Question: So i've run out of ideas as to why this is so slow. Maybe you can help.
So I am trying to do a simple get on record from an oracle db using nHibernate mapping by code. I'm using nHibernate verison 3.3.1.4 from nuget.
Here is the mapping code:
'''
public class Person
{
public virtual PersonKey Key { get; set; }
public virtual string FirstName { get; set; }
public virtual string LastName { get; set; }
}
public class PersonKey
{
public virtual string PersonId { get; set; }
public override bool Equals(object obj)
{
if (obj == null)
return false;
var t = obj as PersonKey;
if (t == null)
return false;
if (PersonId == t.PersonId)
return true;
return false;
}
public override int GetHashCode()
{
return (PersonId).GetHashCode();
}
}
public class PersonMap : ClassMapping<Person>
{
public PersonMap()
{
Schema("MyDB");
Table("Person");
ComponentAsId(id => id.Key, idMapper => idMapper.Property(p => p.PersonId));
Property(i => i.FirstName);
Property(i => i.LastName);
}
}
'''
Here is the code to create the sessionfactory and retrieve the data.
'''
var mapper = new ModelMapper();
var cfg = new Configuration();
mapper.AddMappings(Assembly.GetExecutingAssembly().GetExportedTypes());
cfg.DataBaseIntegration(c =>
{
c.ConnectionString = @"User Id=user;Password=password;Data Source=MyDB;";
c.Driver<OracleClientDriver>();
c.Dialect<Oracle10gDialect>();
c.LogSqlInConsole = true;
c.LogFormattedSql = true;
c.AutoCommentSql = true;
});
cfg.AddMapping(mapper.CompileMappingForAllExplicitlyAddedEntities());
var sessionFactory = cfg.BuildSessionFactory();
stopwatch.Stop();
Console.WriteLine("Building session factory: {0}", stopwatch.ElapsedMilliseconds);
stopwatch.Restart();
Person entity = null;
using (var session = sessionFactory.OpenSession())
using(var tx = session.BeginTransaction())
{
entity = (Person) session.Get("Person", new PersonKey(){PersonId = "1"});
tx.Commit();
}
'''
The query generated is as follows:
'''
SELECT person0_.PersonId as PersonId0_0_,
person0_.FirstName as FirstName0_0_, person0_.LastName as LastName0_0_,
FROM MyDB.Person person0_
WHERE person0_.PersonId=:p0;
:p0 = '1'
'''
It takes roughly 80-100 seconds on average to get access to the retrieved object. This includes creating the session as well.
So some obvious things I looked for:
- - - - - -

It seems like the query is run and the results are returned very fast from the database (according to nhprof results), but maybe its the hydration of the query's values into the entity that is taking up the time. I am at a loss at what could be chewing up the time!
My next move is to attach the nHibernate source to the solution and step through it, but download access at work is limited (even to github!). Till then any ideas?
Cheers.
So I've got the nHibernate source in my project and stepped through it. Everything is moving along nicely until the program gets to this piece of code:
'''
for (count = 0; count < maxRows && rs.Read(); count++)
'''
It is on 'rs.Read()' that the execution eats up the time, where rs is the oracle datareader. This piece of code is in the 'DoQuery' function in the Loader.cs file.
The odd thing is if the query passed in is a non-parameterised dynamic query (e.g. 'select ... from person where personid = '1''), the execution is lighting fast (~ 1ms), but if its parameterised (e.g. 'select ... from person where personid = :p1'), then it's ridiculously slow. Since I want to harness the power of nHibernate, I need to use the generated parameterised queries. I am still trying to figure out why the oracle reader
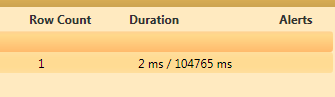
Answer: Found the issue and solution blogged <URL> by Deep Shah.
Essentially, parameterized queries in NHibernate with the microsoft driver for oracle was the reason for the bottleneck.
He goes on to share two solutions:
1. Replace the current Microsoft oracle driver with an oracle developed Oracle Data Client Driver. Running the same query using new driver eliminates the performance bottelneck. For this to work you will need to have Oracle Data Access Components (ODAC) installed on the machine from which you intend to fire the query.
2. When setting a parameter on the query via NHibernate use "query.SetAnsiString" instead of "query.SetParameter" when querying against VARCHAR columns.
I have verified both solutions and they both work. Solution one is the one I went with, since I am using mapping-by-code and I am leaving the query generation to nHibernate.